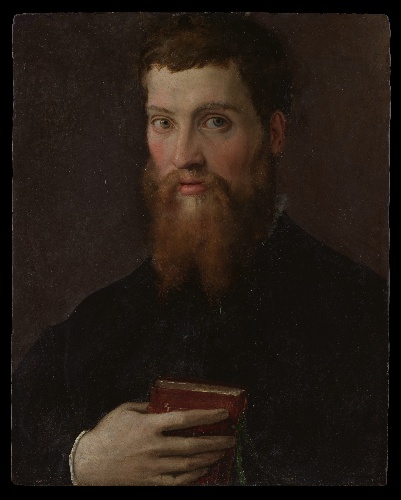
Title: Carlo Rimbotti (1518–1591)
Artist: Francesco Salviati (Francesco de' Rossi)
Artist bio: Italian, Florence 1510–1563 Rome
Date: 1548
Object type: Painting
Classification: Paintings
Medium: Oil on wood
Dimensions: 20 3/4 × 16 3/8 in. (52.5 × 41.5 cm)
Department: European Paintings
Credit line: Purchase, Walter and Leonore Annenberg Acquisitions Endowment Fund, Alejandro Santo Domingo, Ronald S. Lauder, and The Morris and Alma Schapiro Fund Gifts, and Beatrice Stern, Annette de la Renta, Brownstein Family Foundation, and David and Julie Tobey Gifts, 2017
Accession year: 2017
Repository: Metropolitan Museum of Art, New York, NY
Tags: Men|Portraits